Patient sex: M
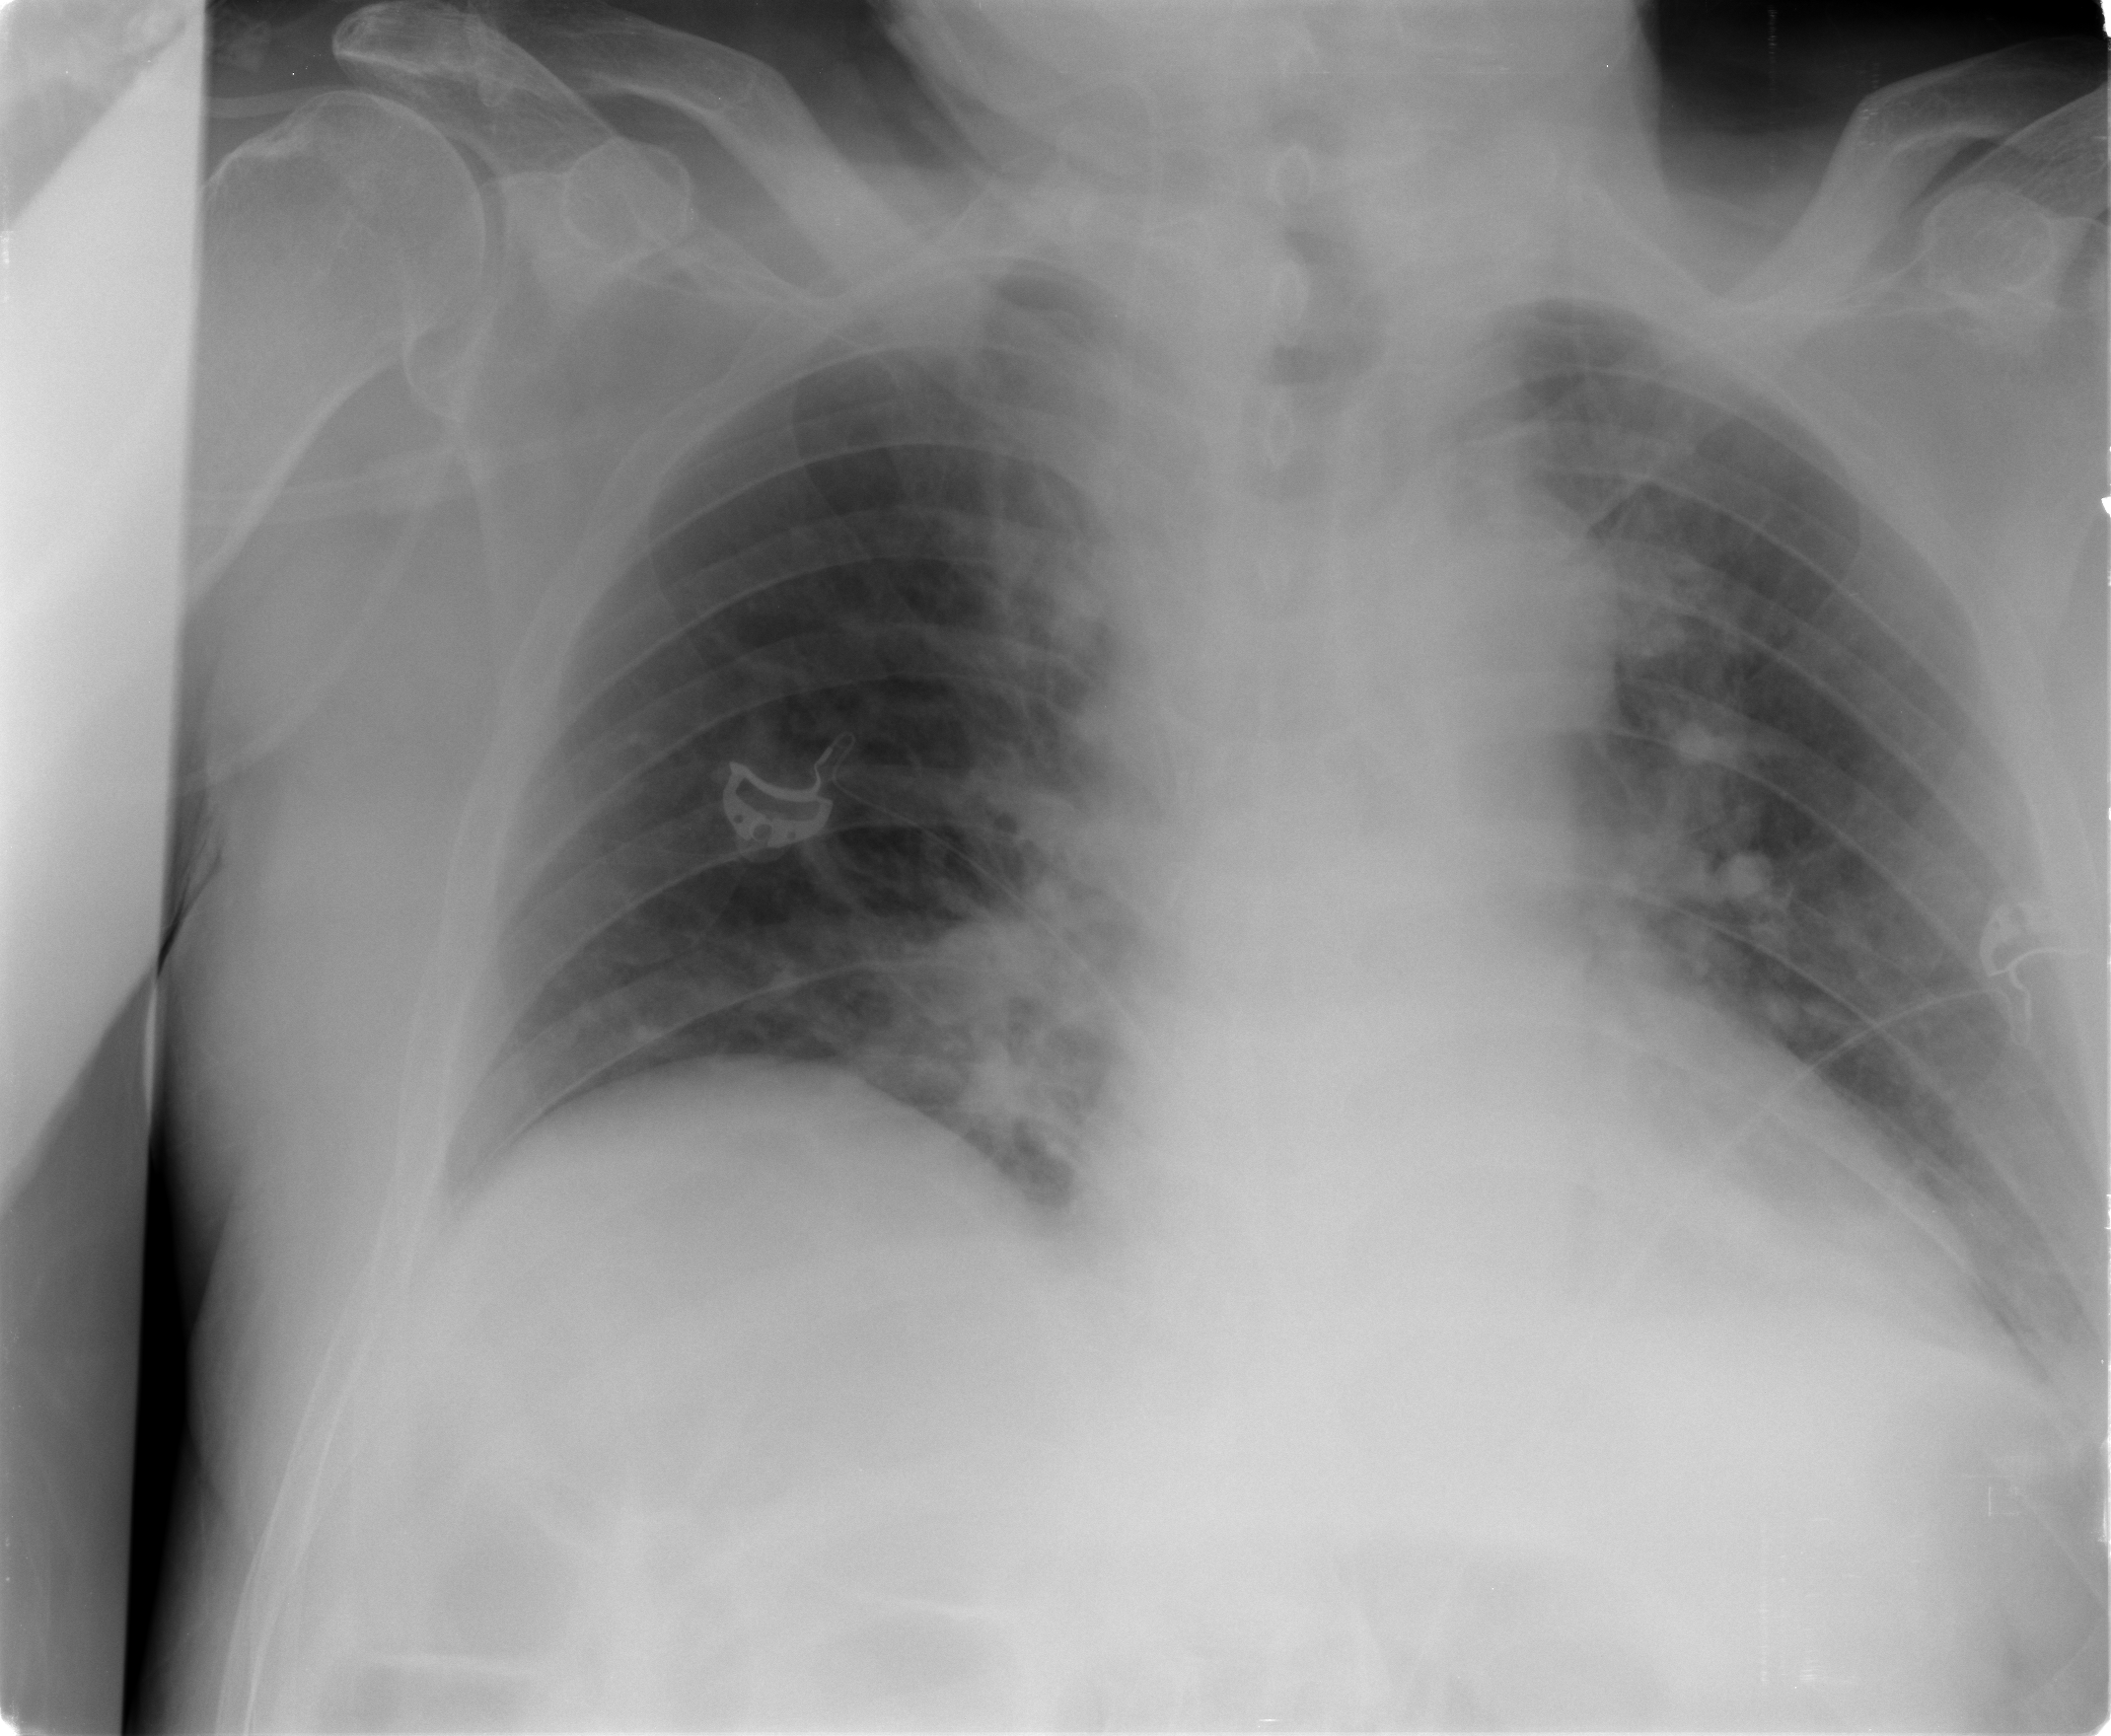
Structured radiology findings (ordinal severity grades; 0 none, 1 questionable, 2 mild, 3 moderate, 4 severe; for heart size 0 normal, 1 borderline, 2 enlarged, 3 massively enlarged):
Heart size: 2
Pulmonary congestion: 2
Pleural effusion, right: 0
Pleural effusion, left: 2
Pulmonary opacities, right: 1
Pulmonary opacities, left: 0
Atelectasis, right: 0
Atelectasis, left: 2